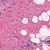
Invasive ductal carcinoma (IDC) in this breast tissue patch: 0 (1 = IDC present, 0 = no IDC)